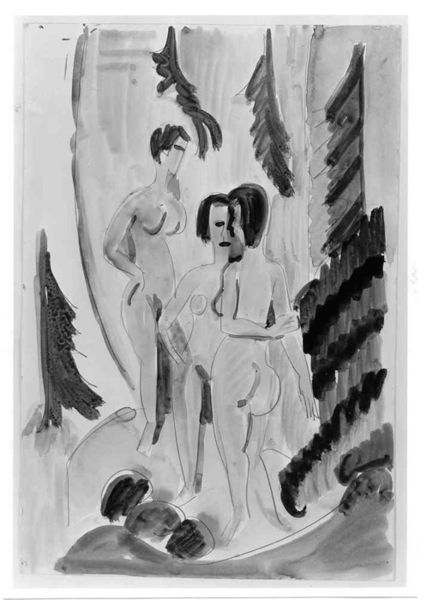
Titel: Drei Akte im Bergwald
Künstler: Ernst Ludwig Kirchner
Standort: Karlsruhe
Institution: Staatliche Kunsthalle Karlsruhe
Schlagwörter: akt, baum, dunkel, gemälde, gruppe, kopf, mann, nackt, schatten, weiß, akte, aquarell, baden, badende, bäume, cezanne, frauen, grob, kirchner, menschen, brust, busen, damen, frau, grau, haar, mund, männer, nase, profil, rücken, schwarz, skizze, zeichnung, gebäude, wiese, expressionismus, gespräch, malerei, gesichter, arme, gesicht, stein, steine, vorhang, ast, natur, zweige, boden, figur, haare, stehend, drei, paar, personen, bühne, theater, wald, beine, brüste, gesäß, hintern, liebe, papier, abstrakt, modern, formen, monochrom, figuren, tannen, hands, oil, people, white, women, arm, black, figures, girls, gray, grey, hair, ladies, münder, nasen, nose, painting, portrait, weiber, woman, streifen, fern, bauch, nackte, erotik, kurze haare, striche, surreal, bad, waschen, nacktheit, tusche, expressionistisch, badend, lichtung, popo, rückenfigur, sex, schwarzweiss, schraffur, seite, schraffiert, bleistift, nadelbaum, tanne, entwurf, pinsel, tinte, profile, picasso, man, naked, nude, nudes, rocks, tree, girl, head, nature, nadelbäume, trees, fichten, eyes, kulisse, snow, forest, drawing, paper, black and white, graustufen, mouth, sketch, lol, klee, model, böden, abstract, love, fraune, arms, pose, ink, watercolor, watercolour, back, butt, geometric, bäuche, nolde, eye, legs, breasts, bathing, lips, im wald, outdoors, nakte, rough, paint, simple, standing, kissing, haate, vines, otto müller, needle, dancers, weibliche, ass, ten, but, aqua, po, buttock, rucken, brows, fir tree, boobs, tits, behind, jungle, washes, modeling, as, draing, marker, buttocks, rear, hj, posing, butts, ink wash, spa, modelin, hjh, hjkhkj, jhjhk, naive kunst, krchner, expressioismus, booty, traurig nackt, geschäß, rear end, in wash, ink wah, strip club, gouche, pinewood, markers, frau#aquarell, waldbaden